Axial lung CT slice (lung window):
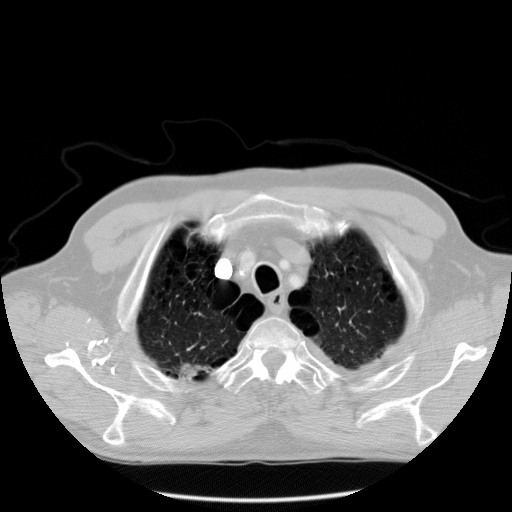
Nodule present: no